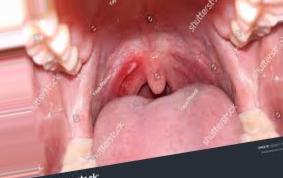
Condition: Mouth Ulcer